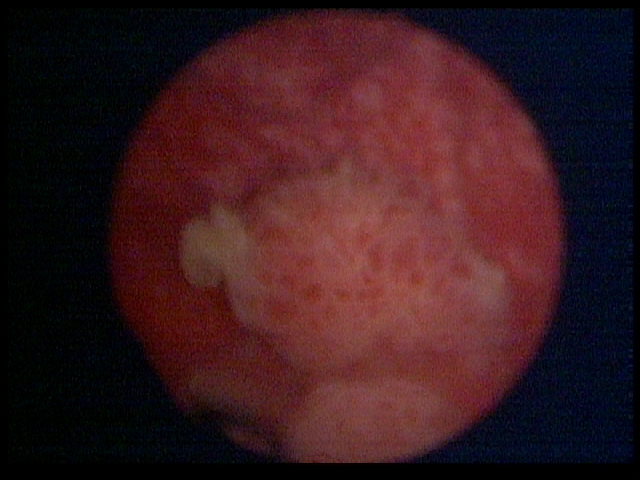
Modality: WLC
Class: Malignant
Subclass: HighGradePapillary
Lesion: L1
Stage: T1
Morphology: Papillary
Bladder cancer association: Yes